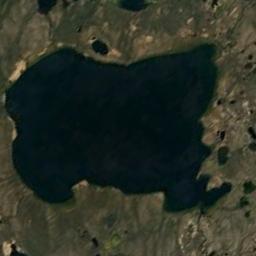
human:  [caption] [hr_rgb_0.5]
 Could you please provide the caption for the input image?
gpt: The lake in the picture is surrounded by green fields .

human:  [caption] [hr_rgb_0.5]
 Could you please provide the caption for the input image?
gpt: There are many lakes of different shapes and sizes .

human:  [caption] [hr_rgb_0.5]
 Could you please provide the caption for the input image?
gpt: The lake lies in a mountainous area and the water is dark blue .

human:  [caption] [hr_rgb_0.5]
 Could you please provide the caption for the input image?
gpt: The blue lake, Which is approximately square in shape, Is surrounded by brown ground with sparse green plants .

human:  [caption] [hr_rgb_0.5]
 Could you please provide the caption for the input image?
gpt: There are brown bare land around the lakes .